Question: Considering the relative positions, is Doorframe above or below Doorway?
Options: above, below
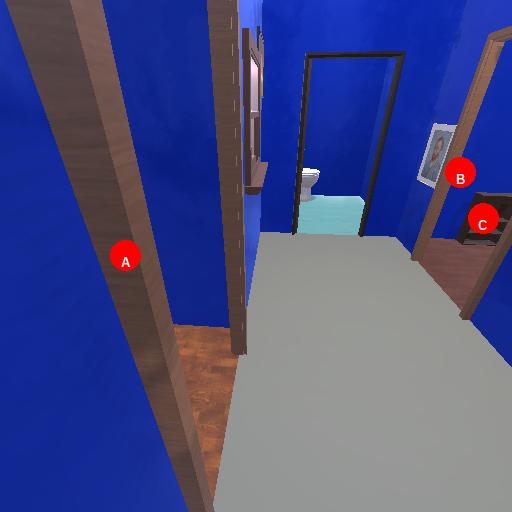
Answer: above